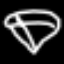
Label: diamond